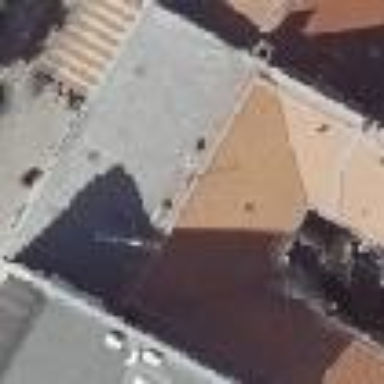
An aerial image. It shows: The building has gabled roof made of roof tiles. The roof orientation is along the structure.